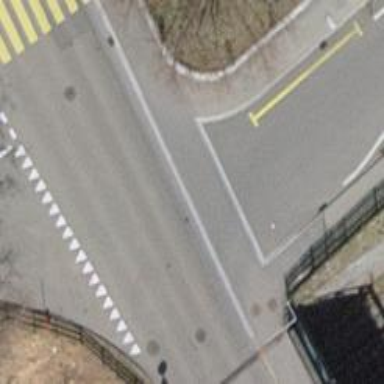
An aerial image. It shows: Zebra crossing on the road.